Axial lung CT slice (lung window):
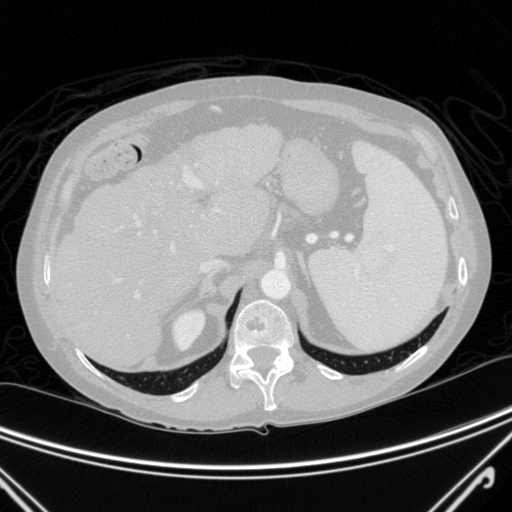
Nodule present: no